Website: apple
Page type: billing-address
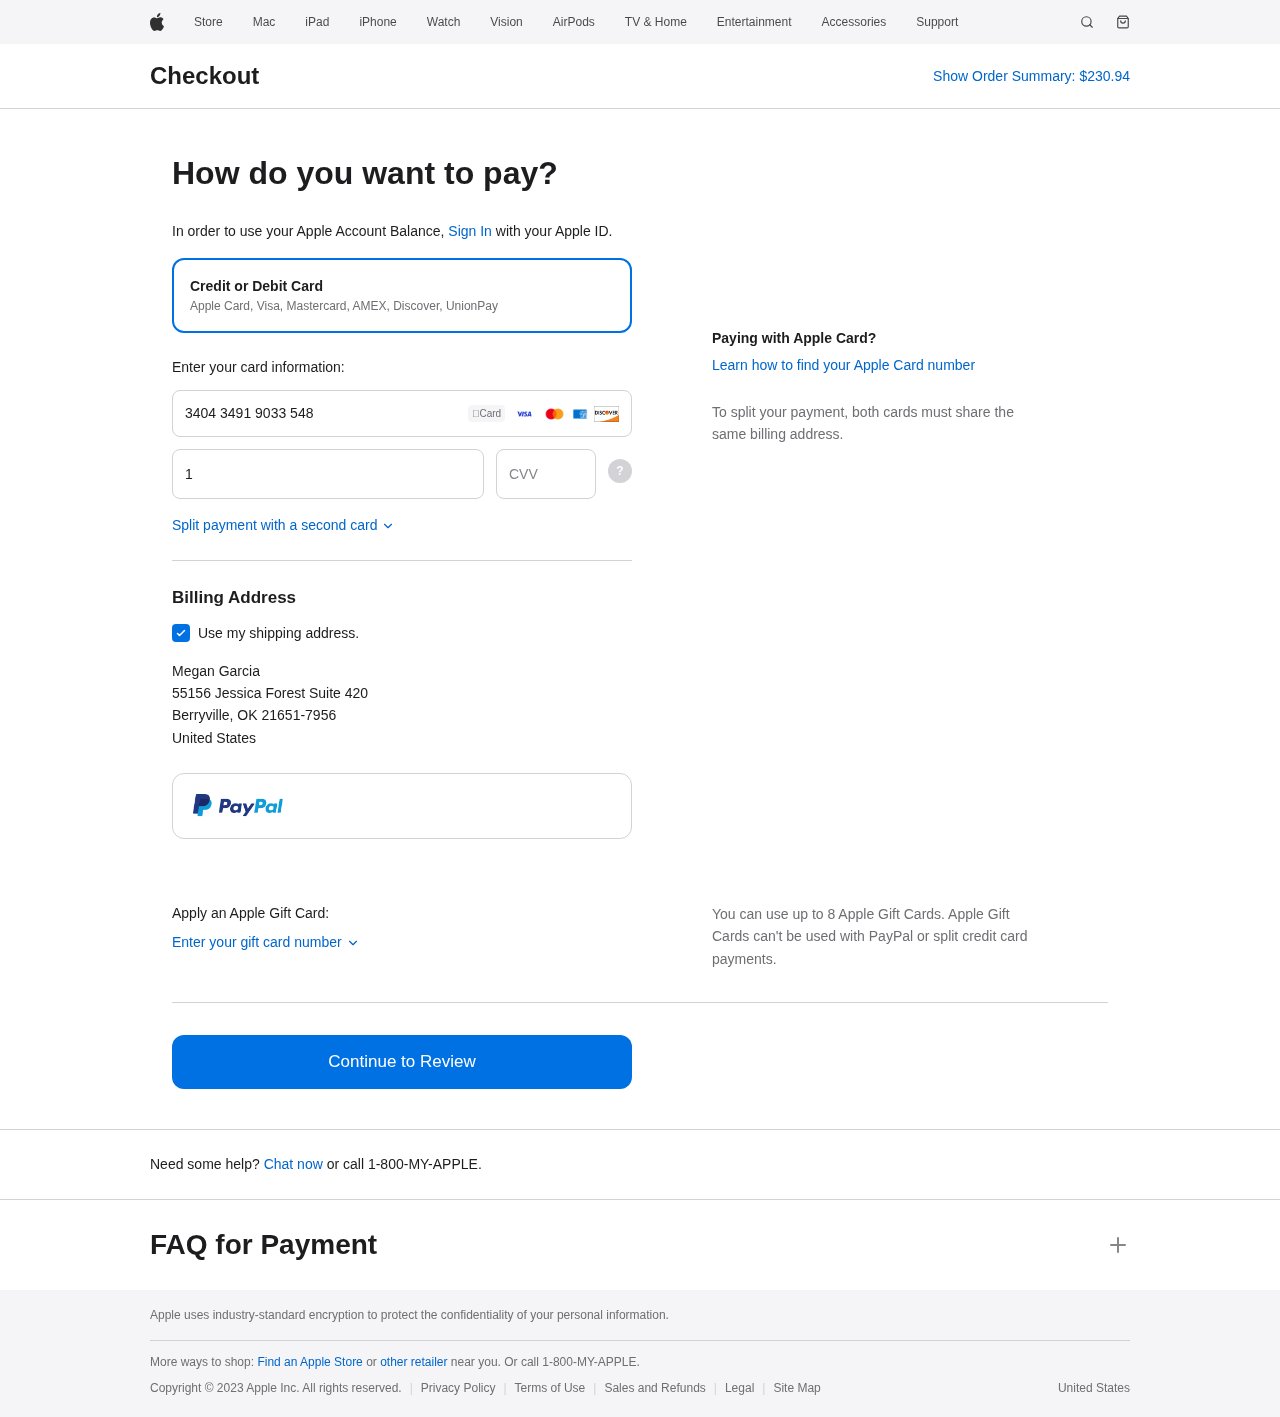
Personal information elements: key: PII_CARD_CVV
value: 9066
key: PII_CARD_EXPIRY
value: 11/26
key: PII_CARD_NUMBER
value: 3404 3491 9033 548
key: PII_CITY
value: Berryville
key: PII_COUNTRY
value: United States
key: PII_FULLNAME
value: Megan Garcia
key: PII_POSTCODE_FULL
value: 21651-7956
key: PII_STATE_ABBR
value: OK
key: PII_STREET
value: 55156 Jessica Forest Suite 420
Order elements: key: ORDER_TOTAL
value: $230.94